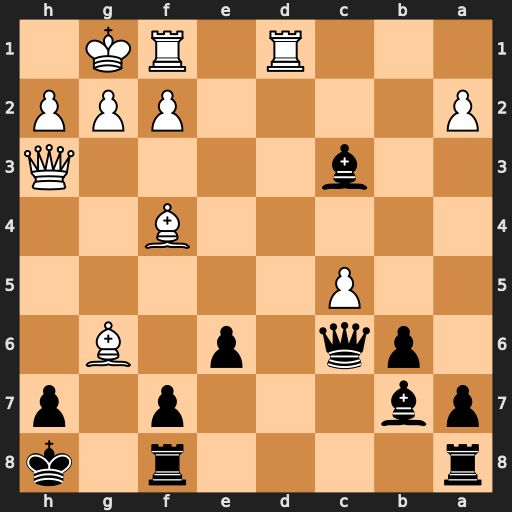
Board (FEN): r4r1k/pb3p1p/1pq1p1B1/2P5/5B2/2b4Q/P4PPP/3R1RK1
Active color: b
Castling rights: -
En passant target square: -
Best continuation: fxg6 Qxc3+ Kg8 Qg3 Rxf4